Field crop: tomato
Growth stage: 1
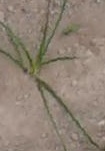
Species: cyperus